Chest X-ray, PA view. Patient: 59 years old, sex F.
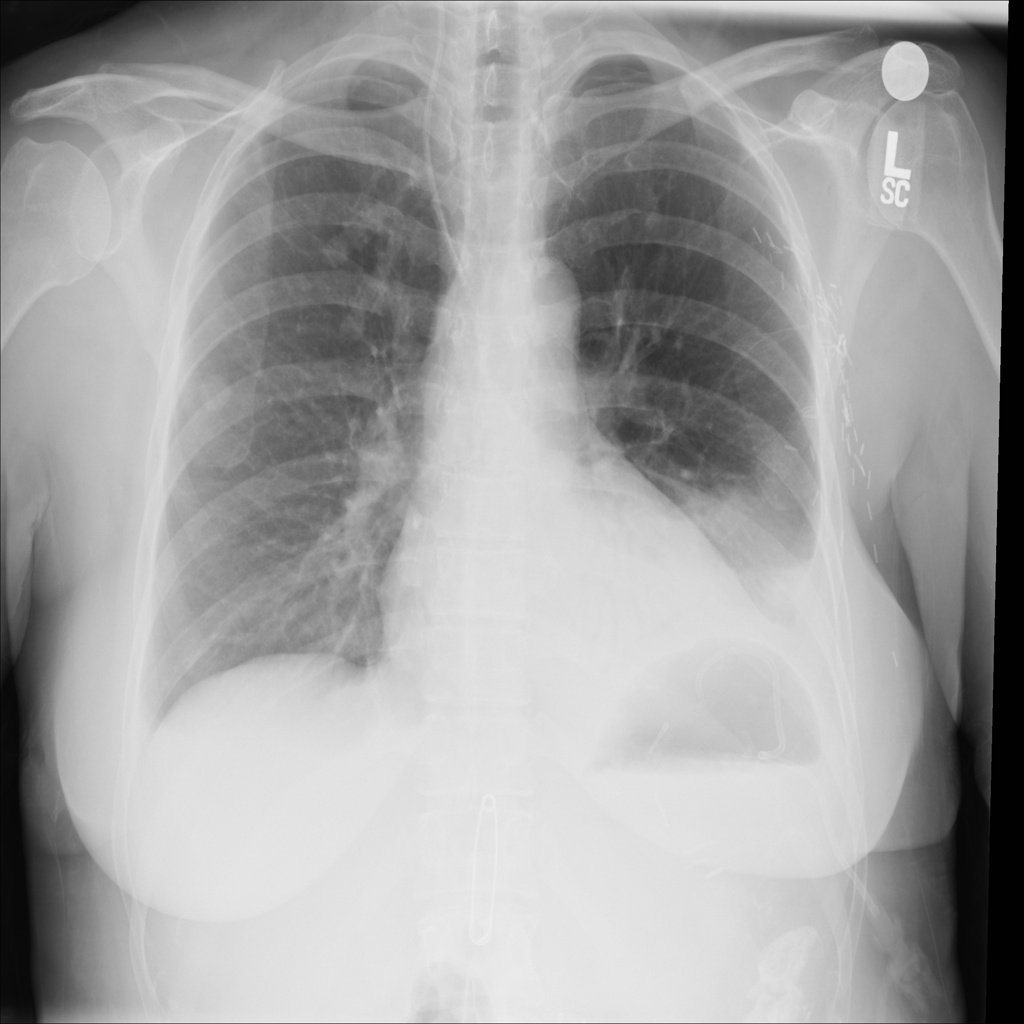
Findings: Atelectasis, Effusion, Infiltration, Nodule